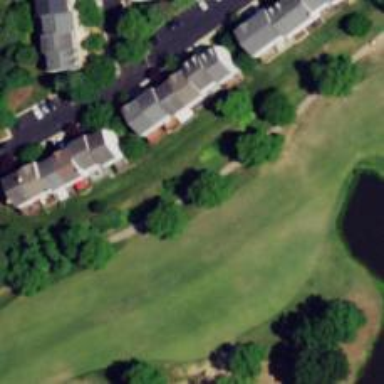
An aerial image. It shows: Path designated for golf carts.